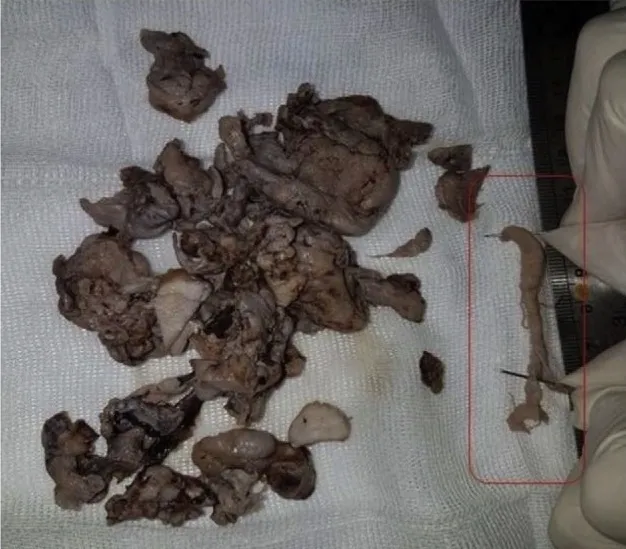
The excised specimen with an intraluminal extension in to ophthalmic vein (marked in the red box), which was completely excised endoscopically.
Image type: medical_photograph (other_medical_photograph)